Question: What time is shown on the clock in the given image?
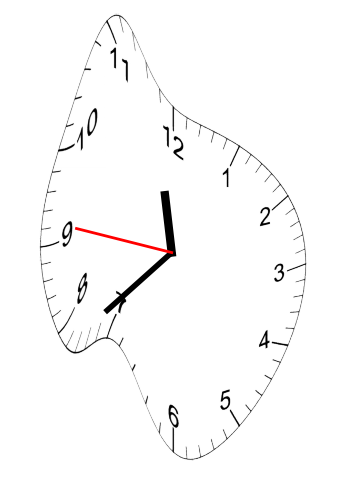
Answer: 11:37:46